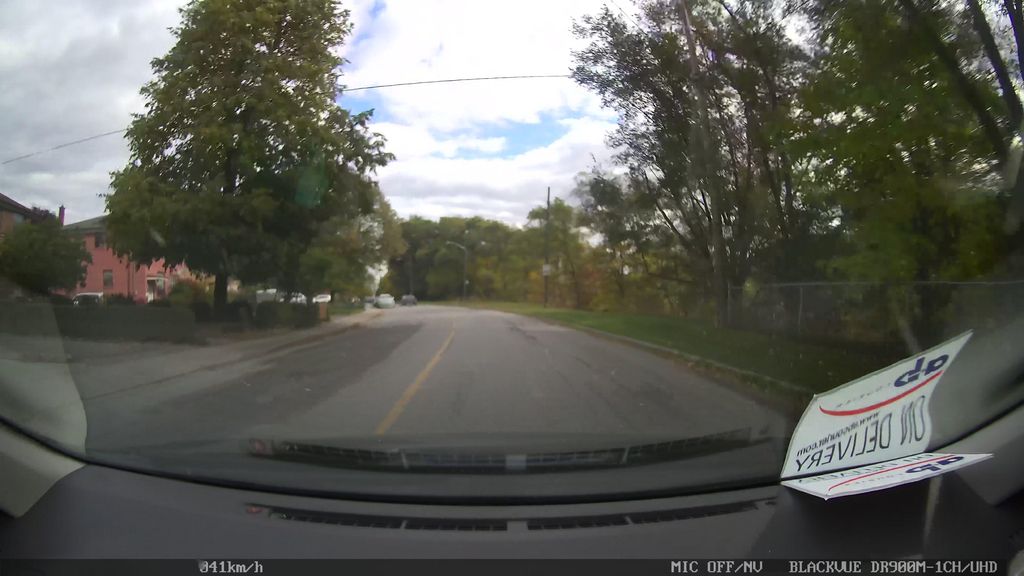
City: toronto